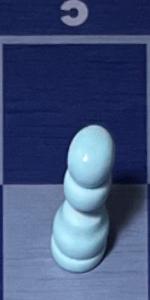
Label: Pawn_White